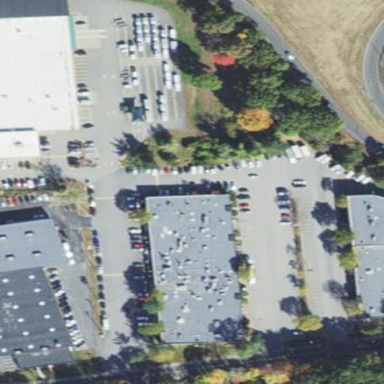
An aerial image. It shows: Commercial building.